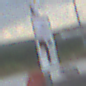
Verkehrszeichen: VerlaufVorfahrtsstrasse6
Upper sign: Vorfahrtsstrasse
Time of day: MorningAfternoon
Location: Outdoor (RoadRail)
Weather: PartlyCloudy
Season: NotSpecified
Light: Natural